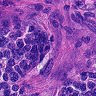
Metastatic tissue present: yes